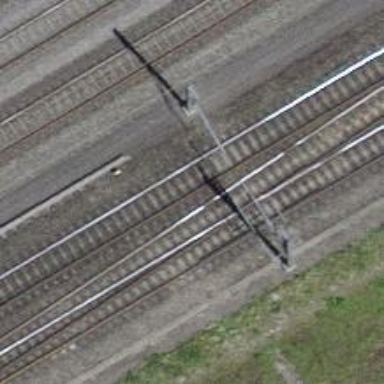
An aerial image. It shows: Single-track electrified railway with contact line.